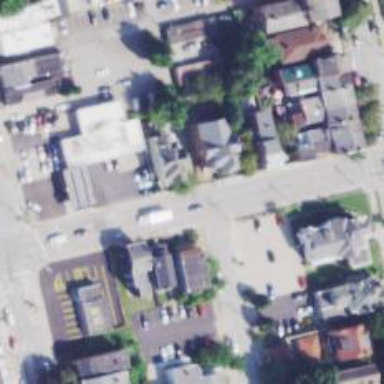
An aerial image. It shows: Alley classified as service road.